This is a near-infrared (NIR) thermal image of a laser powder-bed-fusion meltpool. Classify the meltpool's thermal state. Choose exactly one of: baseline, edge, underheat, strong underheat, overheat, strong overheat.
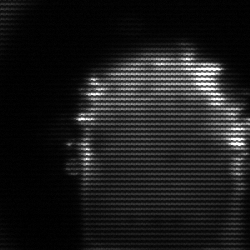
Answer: baseline